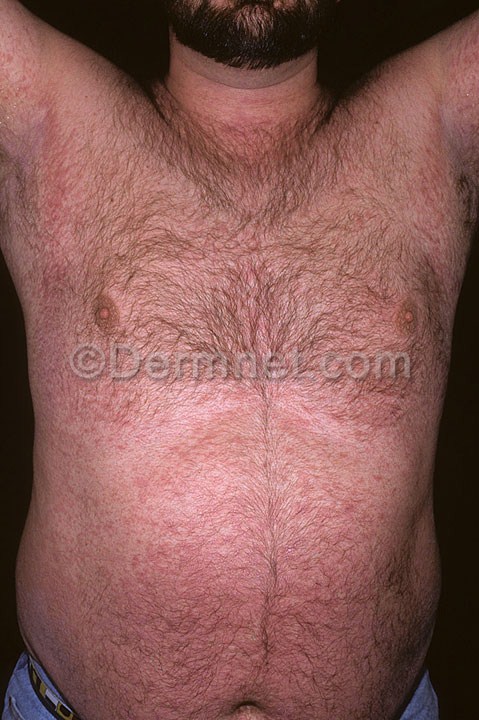
Disease: Psoriasis pictures Lichen Planus and related diseases